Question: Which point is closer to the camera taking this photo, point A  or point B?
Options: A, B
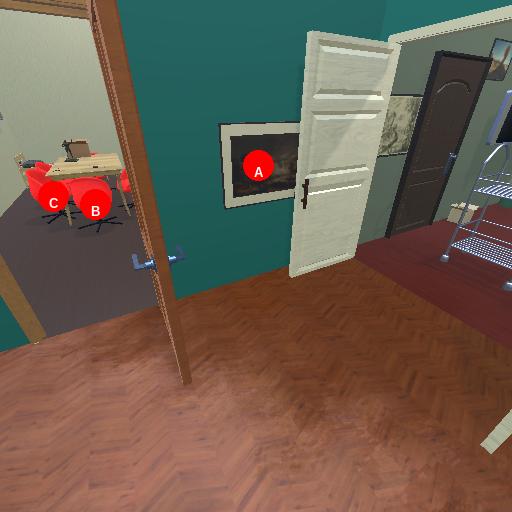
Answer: A